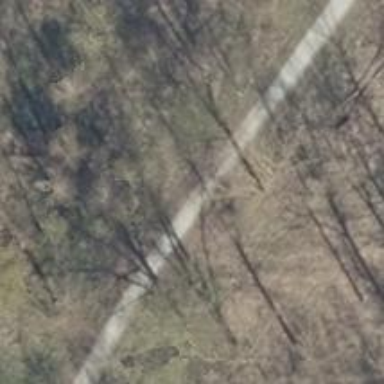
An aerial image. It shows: Track with grade 2 tracktype.